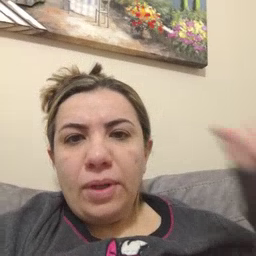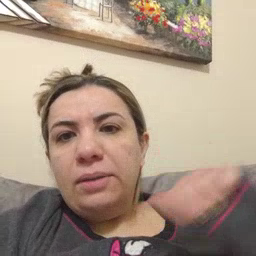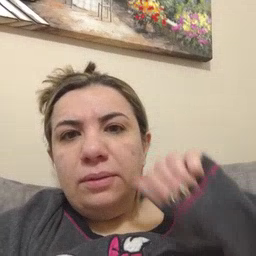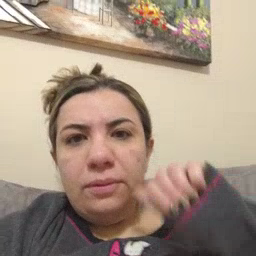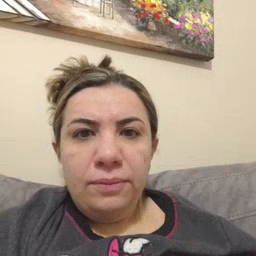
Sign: aunt